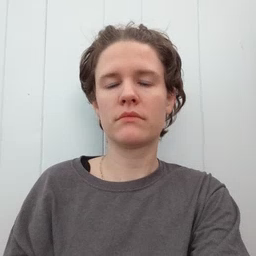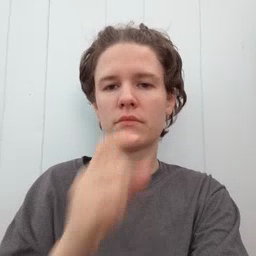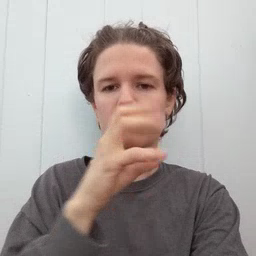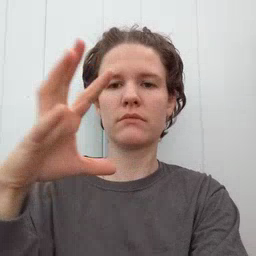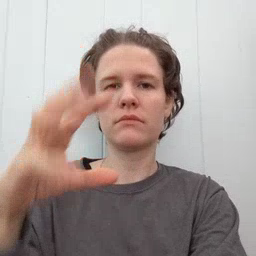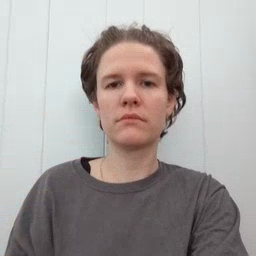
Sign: balloon